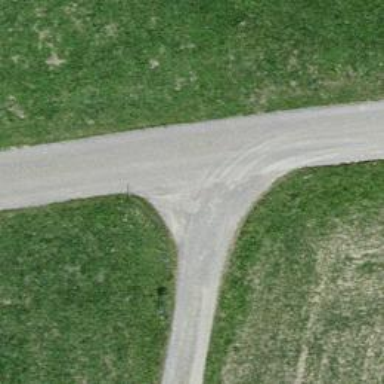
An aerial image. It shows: Unclassified road.